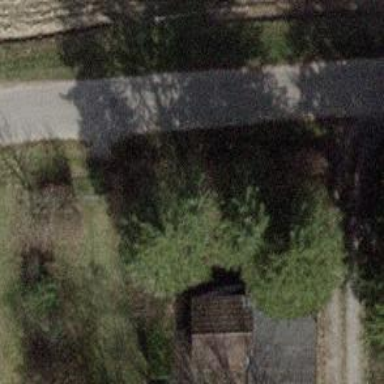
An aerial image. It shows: Evergreen needle-leaved tree.